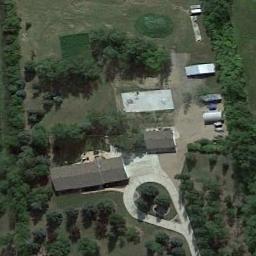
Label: sparse_residential